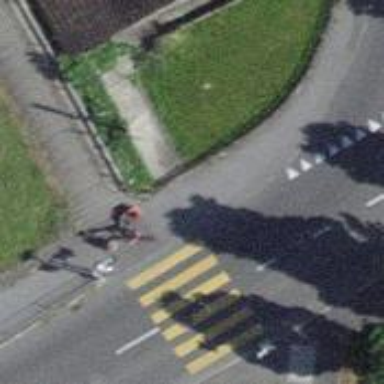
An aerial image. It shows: Sidewalk along the footway.